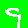
Digit: 9